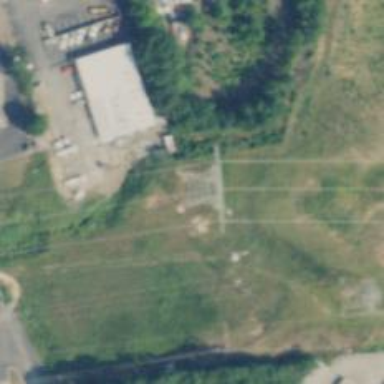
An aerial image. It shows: Lattice structure tower used for power transmission.